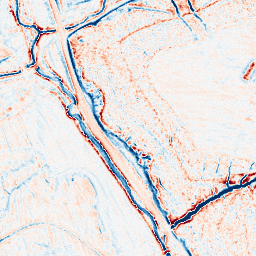
Category: classical
Decomposition family: gaussian
Decomposition parameters: sigma: 2
Upsampling method: bicubic
Upsampling parameters: scale: 2
Upsampling scale: 2